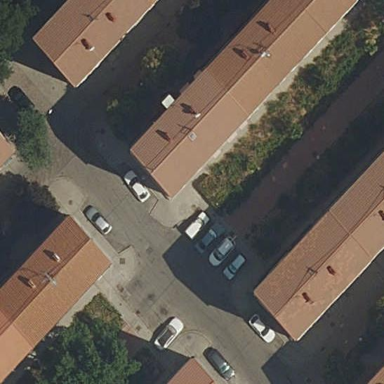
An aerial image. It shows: Hipped roof on apartment building.